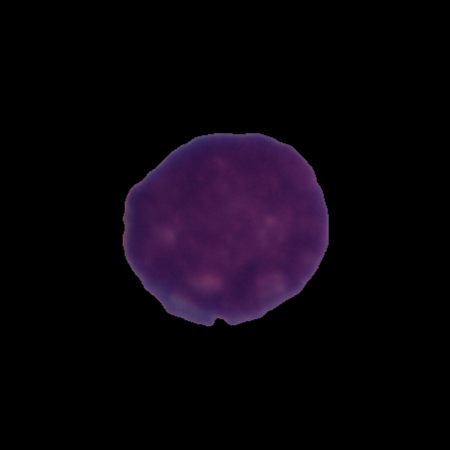
Label: cancer